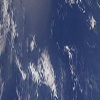
Label: water